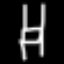
Label: chair